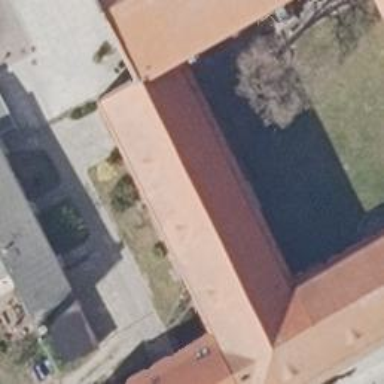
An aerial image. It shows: Library.